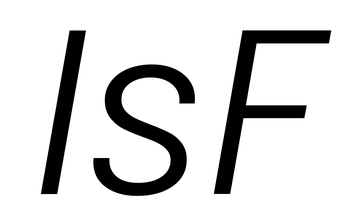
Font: Poppins-LightItalic